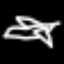
Label: airplane